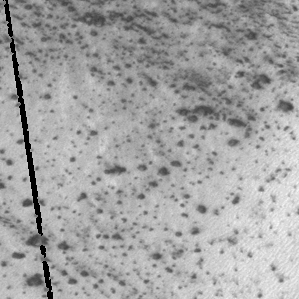
Label: frost